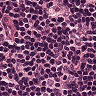
Metastatic tissue present: no